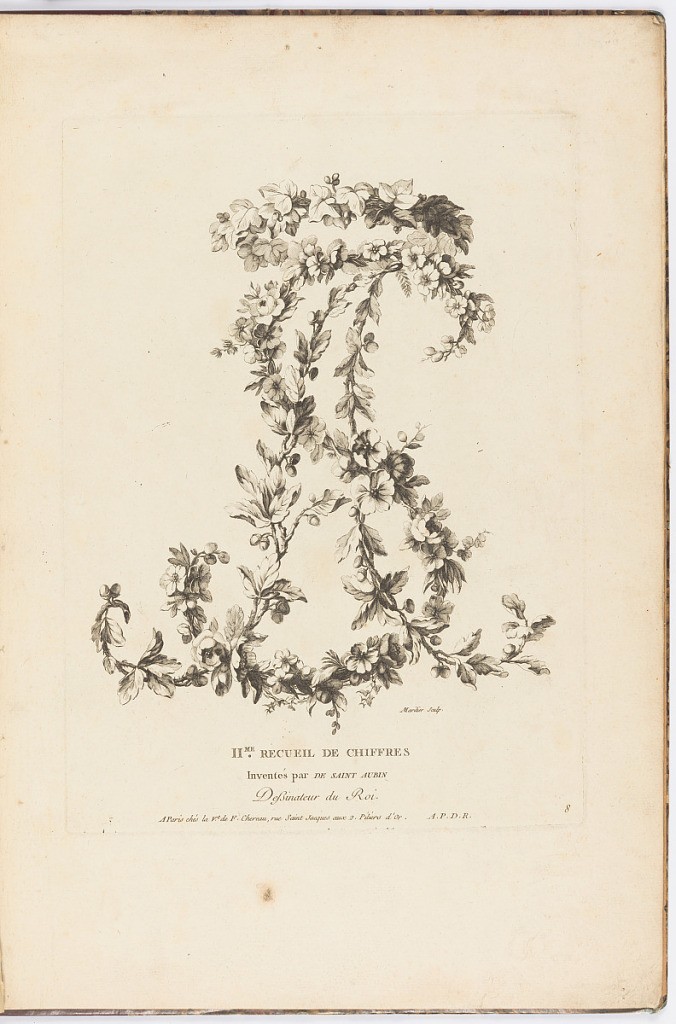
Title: Title Page and Design for a Cipher (Interlaced Letters)
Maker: Charles-Germain de Saint-Aubin, French, 1721–1786
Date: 1766
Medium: Etching on paper
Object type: Print
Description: Title page for a series of designs for interlaced decorative letters (ciphers, monograms). The title is lettered below the design for the crowned letters A and S, intertwined and comprised of branches with leaves, chestnuts, and flowers. The plate is signed and numbered.